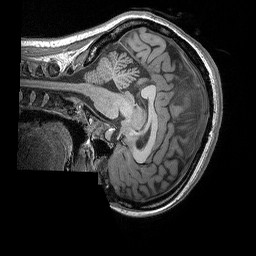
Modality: T1w
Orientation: sagittal
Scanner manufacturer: siemens
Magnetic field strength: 3 T
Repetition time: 2.3 s
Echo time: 0.00298 s